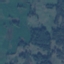
Land use / land cover class: Pasture